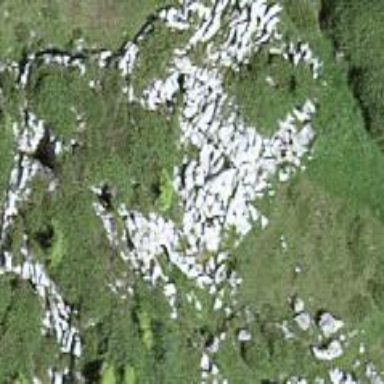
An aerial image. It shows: Landscape of bare rock.